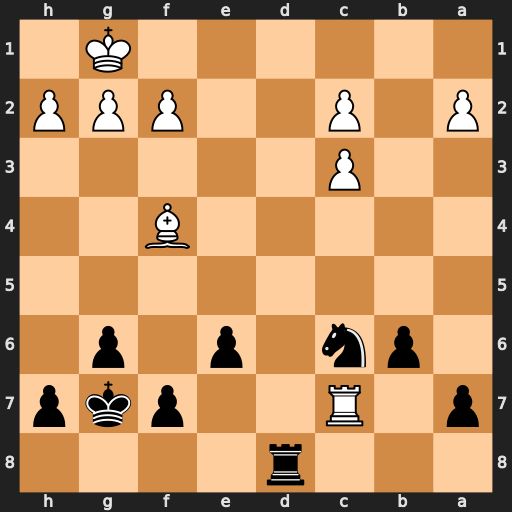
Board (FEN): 3r4/p1R2pkp/1pn1p1p1/8/5B2/2P5/P1P2PPP/6K1
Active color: b
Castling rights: -
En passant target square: -
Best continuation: Rd1#